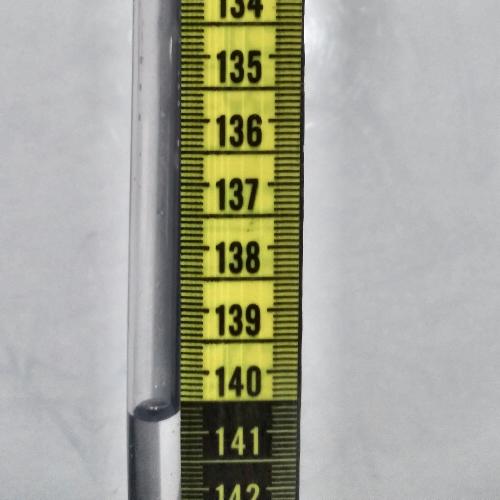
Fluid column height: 140.7 cm